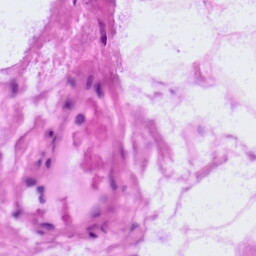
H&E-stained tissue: LymphNode